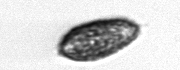
Label: Pseudochattonella_farcimen